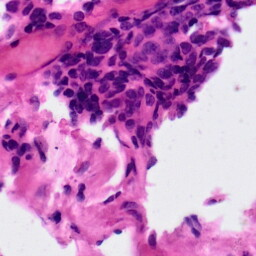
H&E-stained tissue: Ovarian